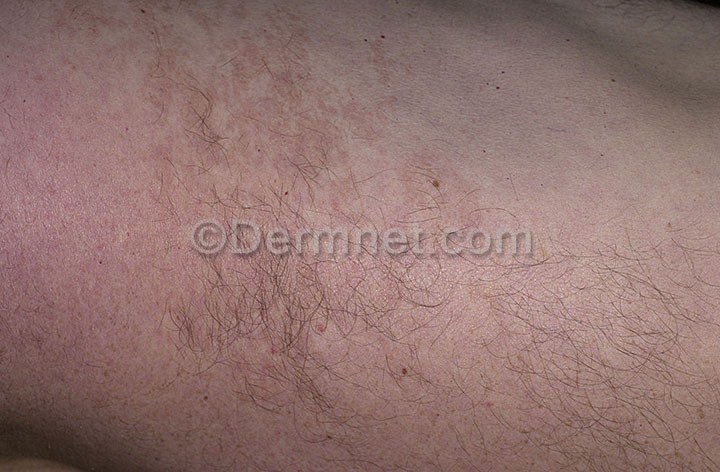
Disease: Melanoma Skin Cancer Nevi and Moles